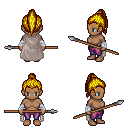
a pixel art fantasy rpg character, female body template, human, dark skin, gray cape, magenta pants, blonde long topknot hairstyle, white cloth bandages, spear, four views (front, back, left, right), 2x2 character sprite sheet, small pixel art, hard edges, no anti-aliasing